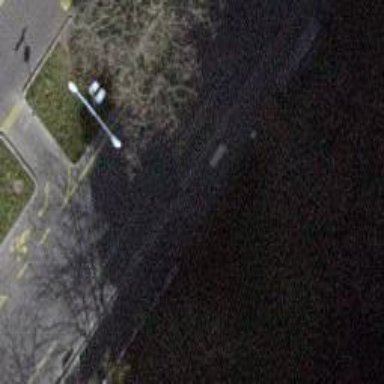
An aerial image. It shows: Asphalt sidewalk.